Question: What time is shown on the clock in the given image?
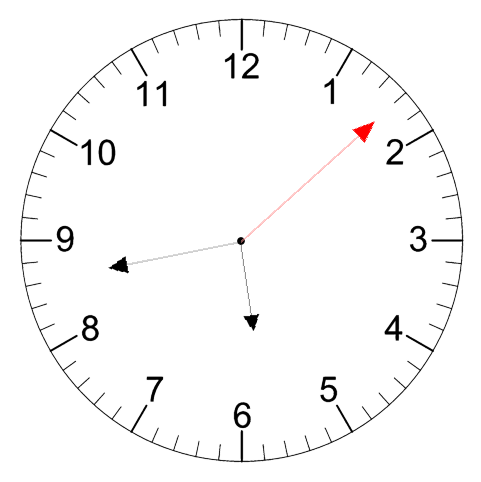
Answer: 05:43:08